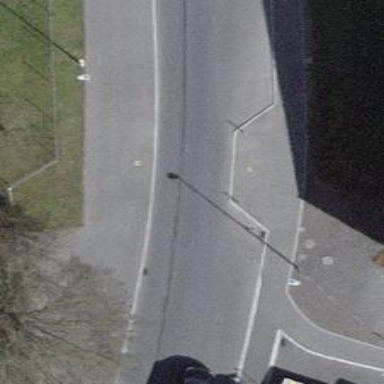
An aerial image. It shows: Unmarked road crossing.